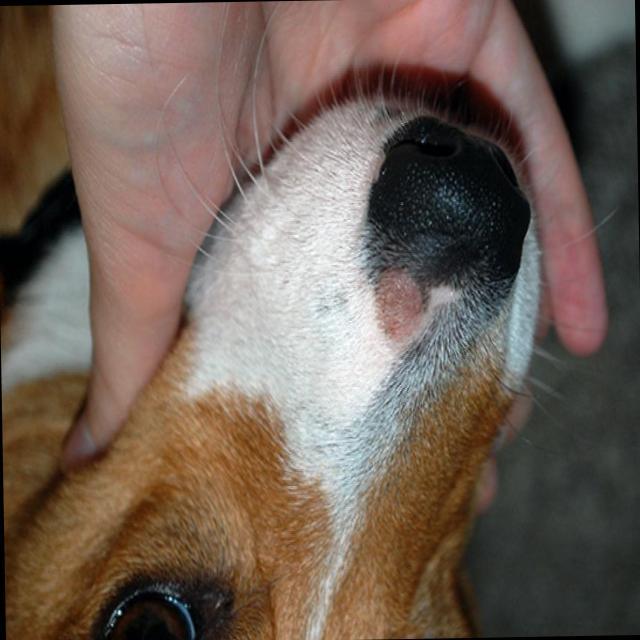
Canine ringworm (Dermatophytosis) — fungal infection caused by Microsporum or Trichophyton. Presents with circular alopecia, scaling, crusting, and broken hairs.